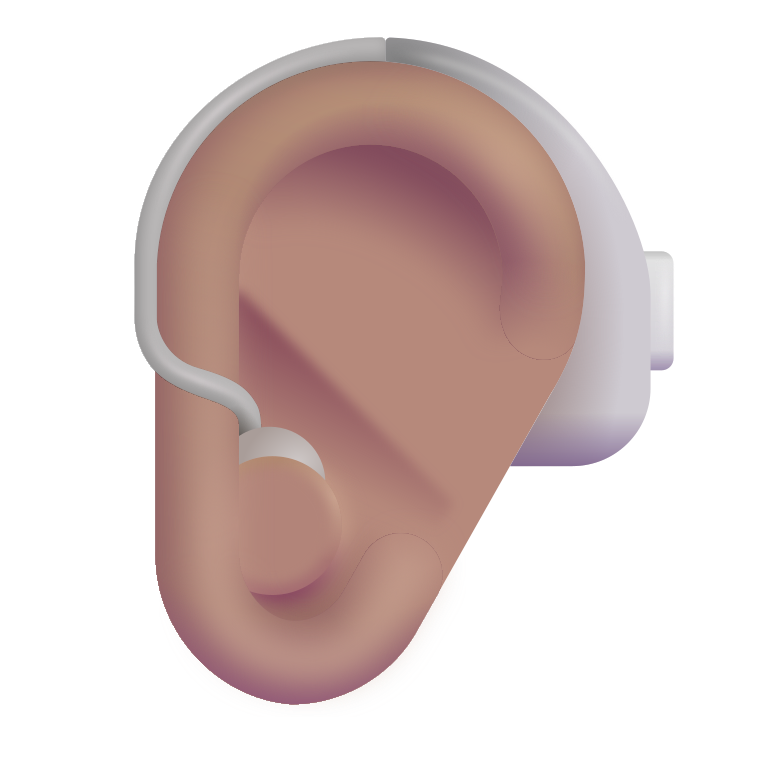
ear with hearing aid color